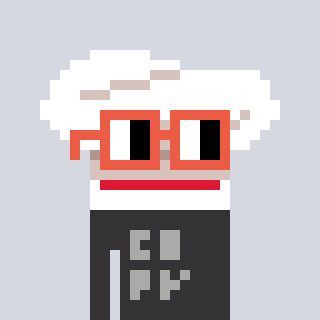
a pixel art character with square orange glasses, a chef hat-shaped head and a grayscale-colored body on a cool background